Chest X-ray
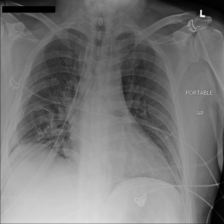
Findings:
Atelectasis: negative
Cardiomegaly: negative
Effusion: negative
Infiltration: negative
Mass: negative
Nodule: negative
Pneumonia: negative
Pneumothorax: negative
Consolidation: negative
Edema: negative
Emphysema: negative
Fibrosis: negative
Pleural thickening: negative
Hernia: negative